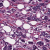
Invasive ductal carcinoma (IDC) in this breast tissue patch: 1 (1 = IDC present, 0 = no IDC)